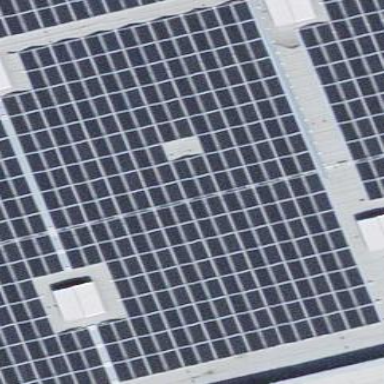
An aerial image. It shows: Solar power generator.